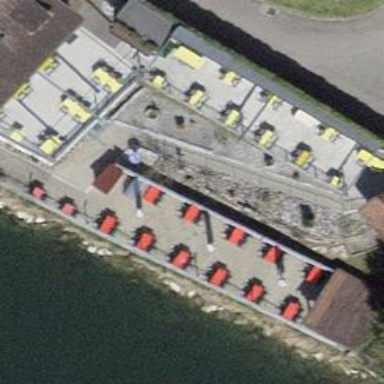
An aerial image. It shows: Outdoor seating area for leisure.